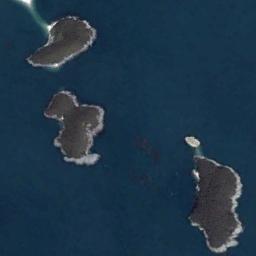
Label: island